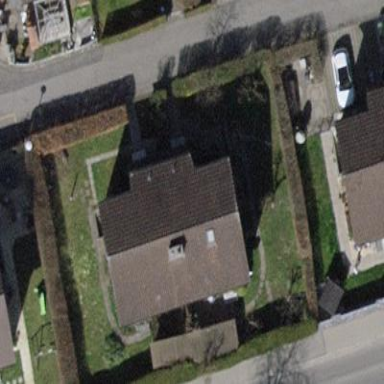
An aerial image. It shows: Semidetached house with tiled roof.